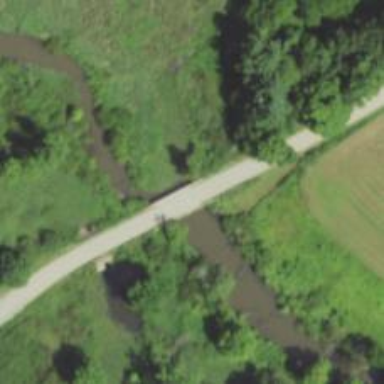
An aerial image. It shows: Unclassified road with bridge.